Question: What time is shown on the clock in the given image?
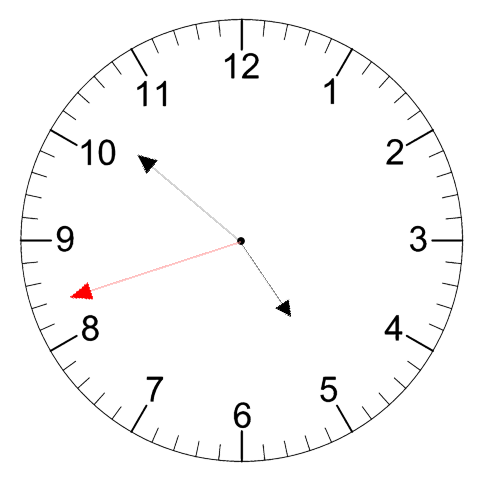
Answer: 04:51:42